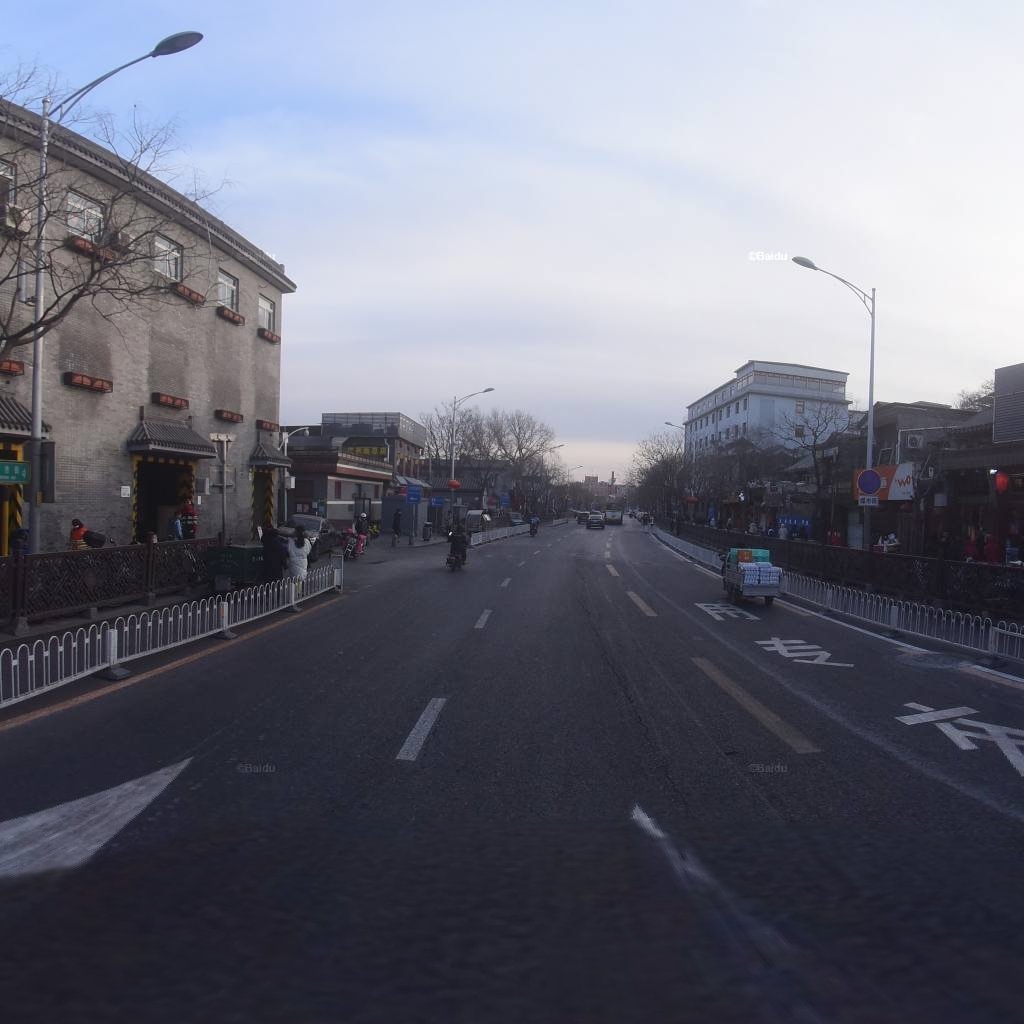
Region: Xicheng
Road damage annotations: longitudinal crack, longitudinal patch